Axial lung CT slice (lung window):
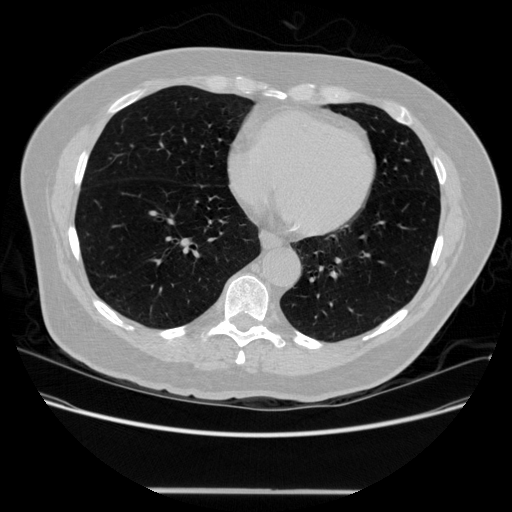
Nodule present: no